Question: i have select in query
'''
IFNULL(GROUP_CONCAT(DISTINCT CONCAT(ED.dependent_name, ED.date_of_birth))," No Dependents ") AS Dependents
'''
The Result i get is like this..

Data is fine but problem with this is, it look untidy, i want to have date of birth in brackets
e-g for Employee 'E-02', i want record something like this, means enclose the date in small braces.
'''
Muhammad Zubair (1998-12-15) ,Amir Khan (2000-12-15)
'''
Is there any way i can update the above select statement and get the result like i want to have or any other better way to achieve a good looking result.?
MY Query:
'''
SELECT
'E'.'employee_code' AS Employee_Code,
E.full_name AS NAME,
E.father_name AS Father_Name,
IFNULL(
GROUP_CONCAT(
DISTINCT CONCAT( ED.dependent_name '(', ED.date_of_birth, ')')), " No Dependents " ) AS Dependents
FROM
('employee' E)
INNER JOIN 'employee_project' EP
ON 'EP'.'employee_id' = 'E'.'employee_id'
INNER JOIN 'permanant_contacts' PC
ON 'PC'.'employee_id' = 'E'.'employee_id'
INNER JOIN 'ml_district' MLD
ON 'MLD'.'district_id' = 'PC'.'district'
LEFT JOIN 'dependents' ED
ON 'ED'.'employee_id' = 'E'.'employee_id'
AND ED.trashed = 0
WHERE 'E'.'trashed' = 0
GROUP BY 'E'.'employee_id'
'''
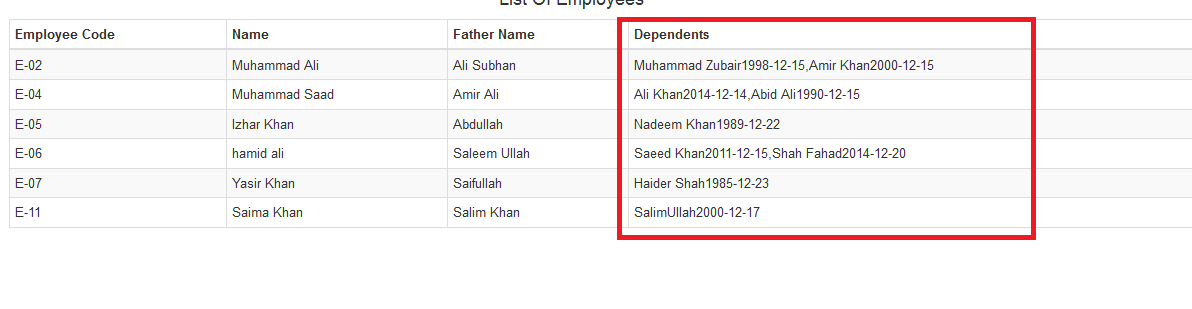
Answer: Have youy tried
'''
CONCAT(ED.dependent_name, '(', ED.date_of_birth, ')')
'''